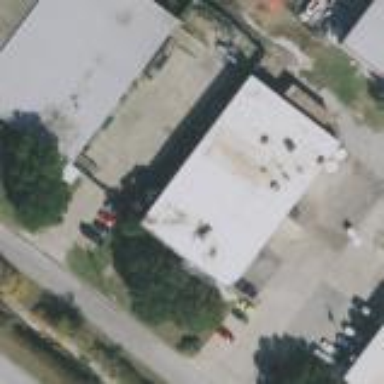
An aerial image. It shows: Warehouse building.